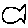
Label: fish